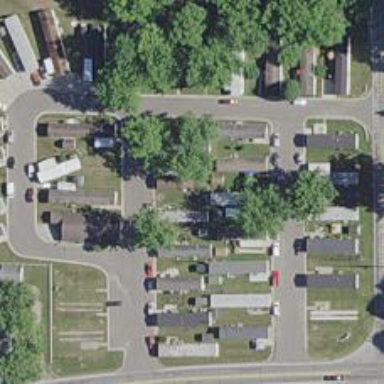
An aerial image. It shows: Neighborhood.